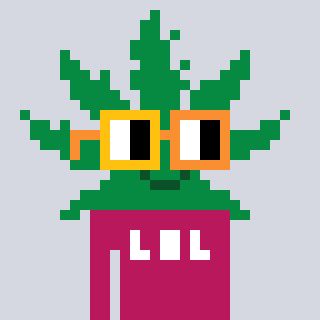
a pixel art character with square yellow and orange glasses, a weed-shaped head and a darkpink-colored body on a cool background